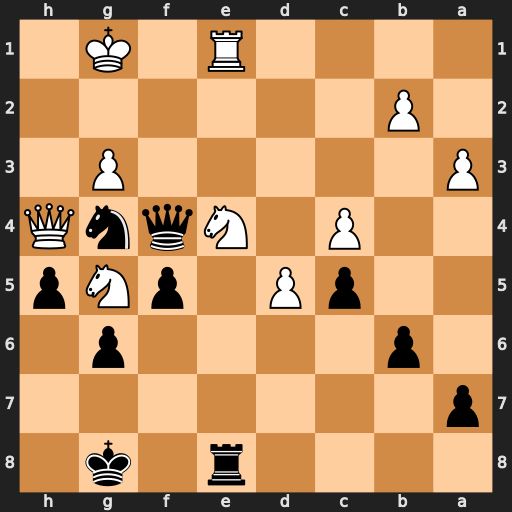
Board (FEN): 4r1k1/p7/1p4p1/2pP1pNp/2P1NqnQ/P5P1/1P6/4R1K1
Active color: b
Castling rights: -
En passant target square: -
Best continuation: Qb8 Ne6 fxe4